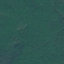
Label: Forest